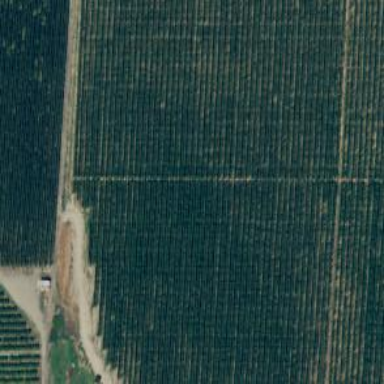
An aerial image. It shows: Orchard.